Question: I'm having an issue with my programming of Rock, Paper, Scissors for Python. My issue occurs when there is a tie. When there is a tie, my program is supposed to going into a while loop within the if statement of the tie and reask the player the same question, rock, paper or scissors again until it breaks out of the tie. I have attached the link to the image of the issue:

In Round 5: you can see the issue.
I am taking an intro to programming class so I'm still a beginner and I do not know what I am doing wrong.
# A Python program for the Rock, Paper, Scissors game.
'''
import random
def rock_paper_scissors():
playerscore = 0
computerscore = 0
rounds = input('
How many points does it take to win?: ')
count = 1
while playerscore or computerscore != int(rounds):
print('
********************* ROUND #',count,'*********************')
player = input('
Pick your throw: [r]ock, [p]aper, or [s]cissors?: ')
computerthrow = random.randint(0,2)
if (computerthrow == 0):
computer = "rock"
computer = 'r'
elif (computerthrow == 1):
computer = "paper"
computer = 'p'
elif (computerthrow == 2):
computer = "scissors"
computer = 's'
if (player == computer):
print('Tie!')
while (player == computer):
player = input('
Pick your throw: [r]ock, [p]aper, or [s]cissors?: ')
computerthrow = random.randint(0,2)
if (computerthrow == 0):
computer = "rock"
computer = 'r'
elif (computerthrow == 1):
computer = "paper"
computer = 'p'
elif (computerthrow == 2):
computer = "scissors"
computer = 's'
print(computer)
elif (player == 'r'):
if (computer == "p"):
print('Computer threw paper, you lose!')
computerscore=computerscore+1
else:
print('Computer threw scissors, you win!')
playerscore = playerscore+1
#count = count + 1
elif (player == 'p'):
if (computer == "r"):
print('Computer threw rock, you win!')
playerscore = playerscore+1
else:
print('Computer threw scissors, you lose!')
computerscore=computerscore+1
#count = count + 1
elif (player == 's'):
if (computer == "p"):
print('Computer threw paper, you win!')
playerscore = playerscore+1
else:
print('Computer threw rock, you lose!')
computerscore=computerscore+1
count = count + 1
print('
Your score: ',playerscore)
print('Computer''s score: ',computerscore,'
')
print('********************* GAME OVER ********************')
def main():
print('ROCK PAPER SCISSORS in Python')
print()
print('Rules: 1) Rock wins over Scissors.')
print(' 2) Scissors wins over Paper.')
print(' 3) Paper wins over Rock.')
rock_paper_scissors()
main()
'''
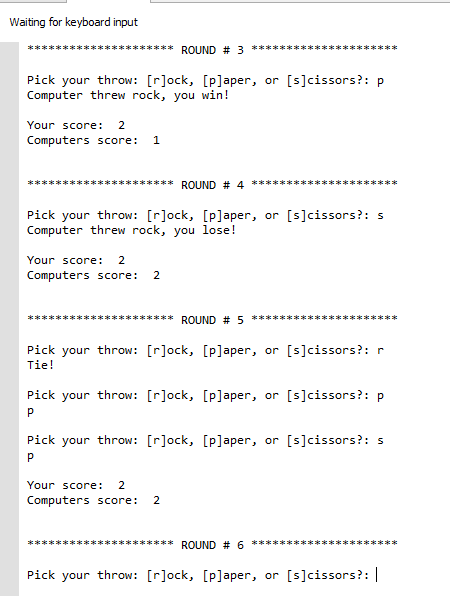
Answer: Your problem comes from the way you have structured your control statements (if, elif, else). When you enter your tie while loop, you are constantly running it until someone wins and that looks like it works no problem. The issue is that once you do that, the python interpreter skips all elif and else statements in that control block (if I say if x == 3: do this else: do that) I don't want python to follow through with the else condition if x does indeed == 3). Sorry if that is confusing, long story short you need to make sure that even when your tie block gets executed you still move on to scoring the round and starting a new one. The easy way to do that is just change the elif (player == "r") to an if statement. That way the interpreter treats the scoring control sequence as its own block and it will always be executed once you assign the throws each player makes.
# Example:
'''
def f(x):
if (x == 0):
print("1")
x += 1
elif (x == 1):
print("2")
print("Done!")
def g(x):
if (x == 0):
print("1")
x += 1
if (x == 1):
print("2")
print("Done!")
'''
if you call f(0):
Python will print out 1 and then Done!
if you call g(0):
Python will print out 1 then 2 then Done!